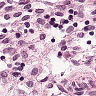
Metastatic tissue present: no